Interaction volume radius: 5 \u00c5
Interaction volume height: 20 \u00c5
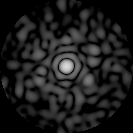
Disorder parameter: 0.8205